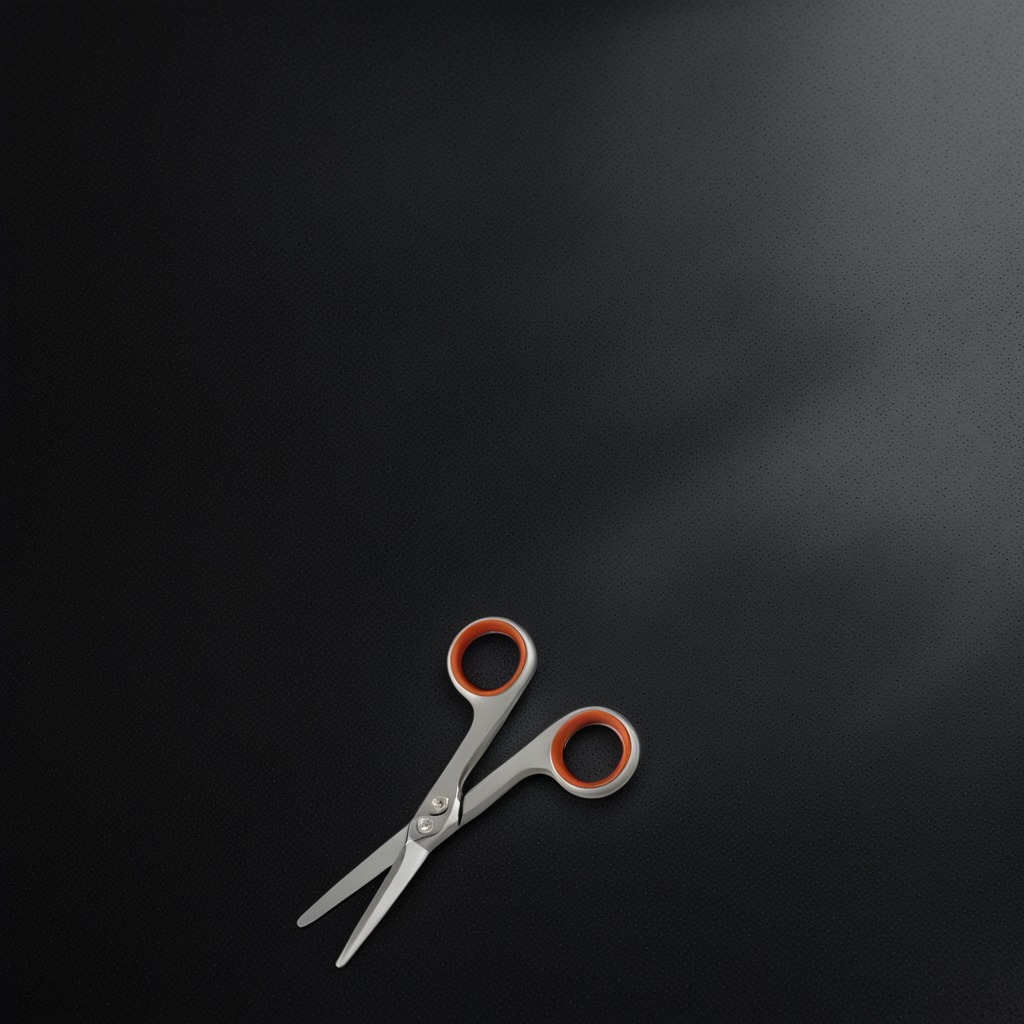
A scissor lying on the granite tabletop.